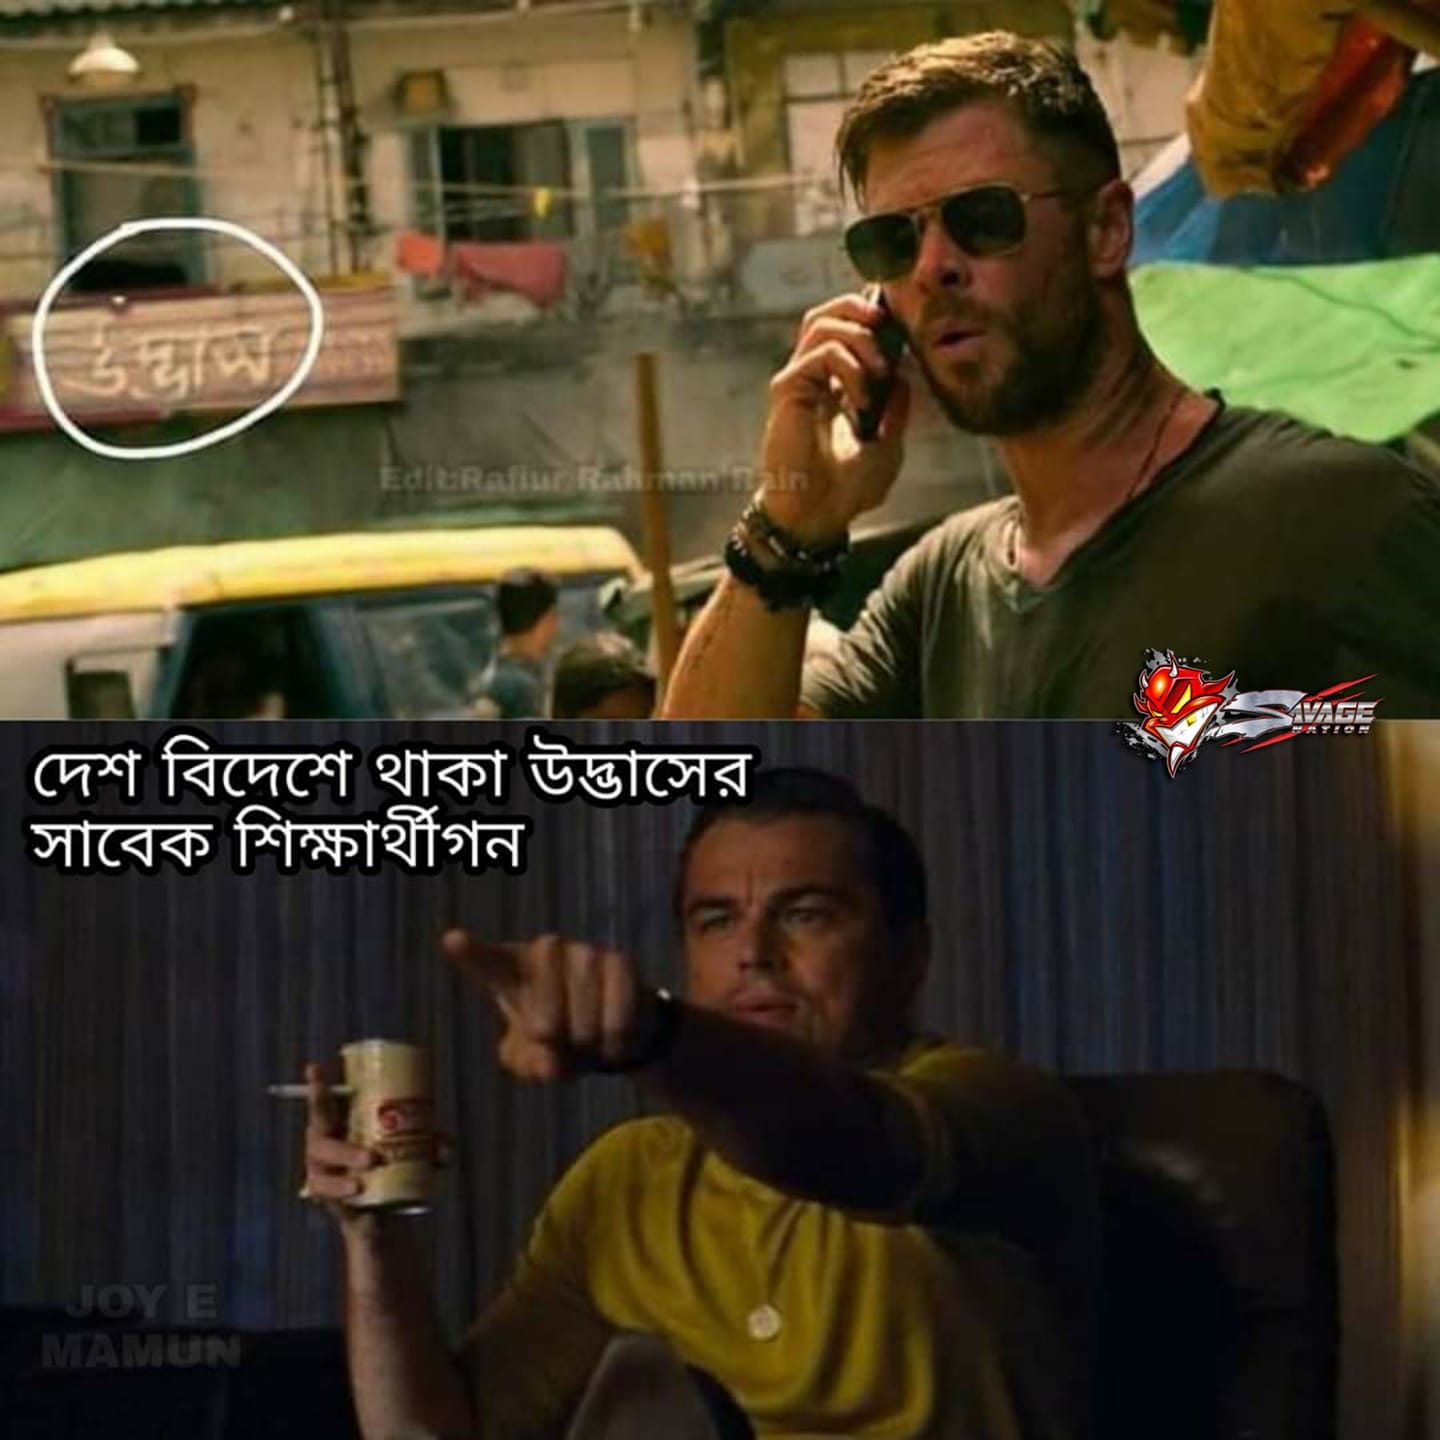
Caption: দেশ বিদেশে থাকা উদ্ভাসের সাবেক শিক্ষার্থীগন
Label: non-hate